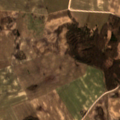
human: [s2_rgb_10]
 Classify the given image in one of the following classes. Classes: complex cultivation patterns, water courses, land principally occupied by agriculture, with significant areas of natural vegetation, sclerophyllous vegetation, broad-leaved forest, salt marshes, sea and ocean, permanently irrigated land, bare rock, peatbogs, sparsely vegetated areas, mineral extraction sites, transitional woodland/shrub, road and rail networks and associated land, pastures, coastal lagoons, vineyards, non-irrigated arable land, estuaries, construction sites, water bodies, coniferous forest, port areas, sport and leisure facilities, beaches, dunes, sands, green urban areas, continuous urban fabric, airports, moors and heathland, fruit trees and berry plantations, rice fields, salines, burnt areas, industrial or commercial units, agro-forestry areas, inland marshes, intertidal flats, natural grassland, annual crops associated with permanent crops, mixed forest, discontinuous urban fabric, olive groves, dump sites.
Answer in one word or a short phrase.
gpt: non-irrigated arable land, land principally occupied by agriculture, with significant areas of natural vegetation, broad-leaved forest